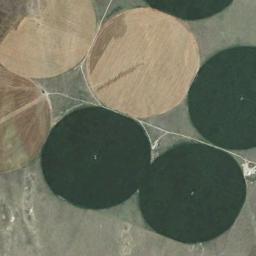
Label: circular_farmland